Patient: sex F, age 34
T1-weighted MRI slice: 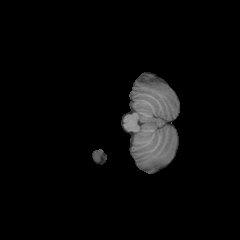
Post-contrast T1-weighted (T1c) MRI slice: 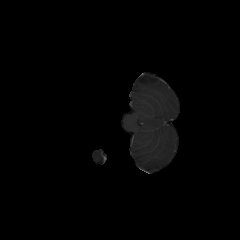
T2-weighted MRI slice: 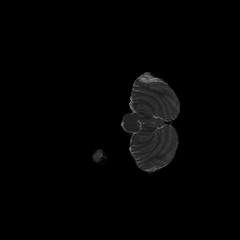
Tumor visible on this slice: no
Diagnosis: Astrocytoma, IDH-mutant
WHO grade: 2